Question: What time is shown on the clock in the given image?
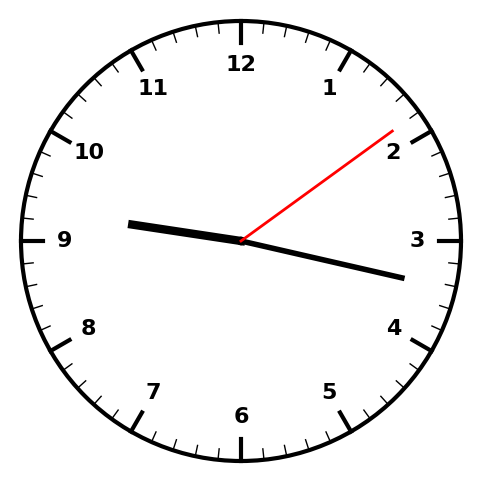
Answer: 09:17:09